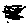
Label: square